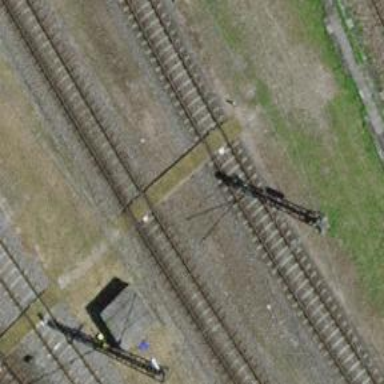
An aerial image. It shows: Railway crossing.